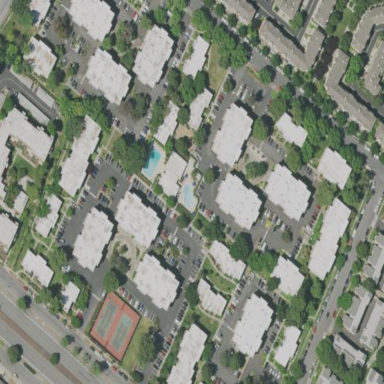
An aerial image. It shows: Residential area with apartments.